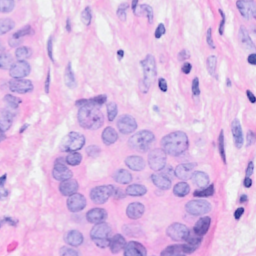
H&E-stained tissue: Breast